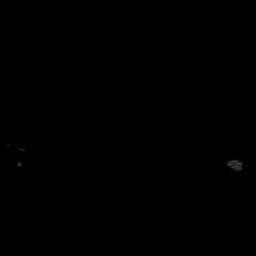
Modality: MD
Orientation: sagittal
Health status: healthy
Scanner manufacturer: siemens
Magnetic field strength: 3 T
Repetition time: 12 s
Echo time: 0.092 s